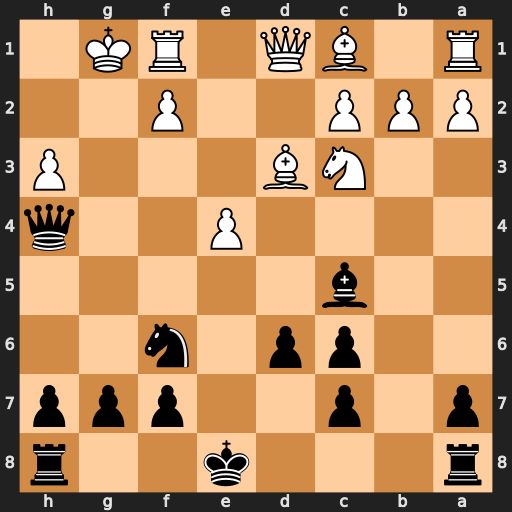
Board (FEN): r3k2r/p1p2ppp/2pp1n2/2b5/4P2q/2NB3P/PPP2P2/R1BQ1RK1
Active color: b
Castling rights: kq
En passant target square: -
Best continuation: Qg3+ Kh1 Qxh3+